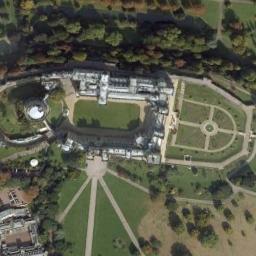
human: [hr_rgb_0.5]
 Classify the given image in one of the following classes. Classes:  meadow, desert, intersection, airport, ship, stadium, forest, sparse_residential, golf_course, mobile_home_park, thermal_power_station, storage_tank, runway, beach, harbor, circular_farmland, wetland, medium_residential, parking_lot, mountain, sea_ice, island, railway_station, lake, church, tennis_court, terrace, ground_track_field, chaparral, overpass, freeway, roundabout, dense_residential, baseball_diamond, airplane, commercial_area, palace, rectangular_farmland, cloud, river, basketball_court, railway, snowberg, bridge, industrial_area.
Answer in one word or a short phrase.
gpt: palace